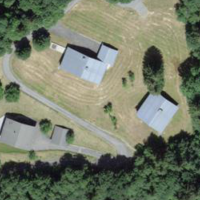
EUNIS habitat code: 24
Species observed at this site:
Silene dioica
Petasites albus